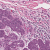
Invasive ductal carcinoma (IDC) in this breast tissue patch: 0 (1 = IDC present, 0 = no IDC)